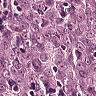
Metastatic tissue present: yes